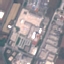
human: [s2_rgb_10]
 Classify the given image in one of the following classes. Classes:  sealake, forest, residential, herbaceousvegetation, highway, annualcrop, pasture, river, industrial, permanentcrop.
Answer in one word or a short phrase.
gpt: Industrial